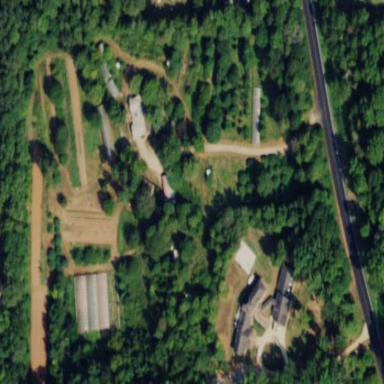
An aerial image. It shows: Farm area.